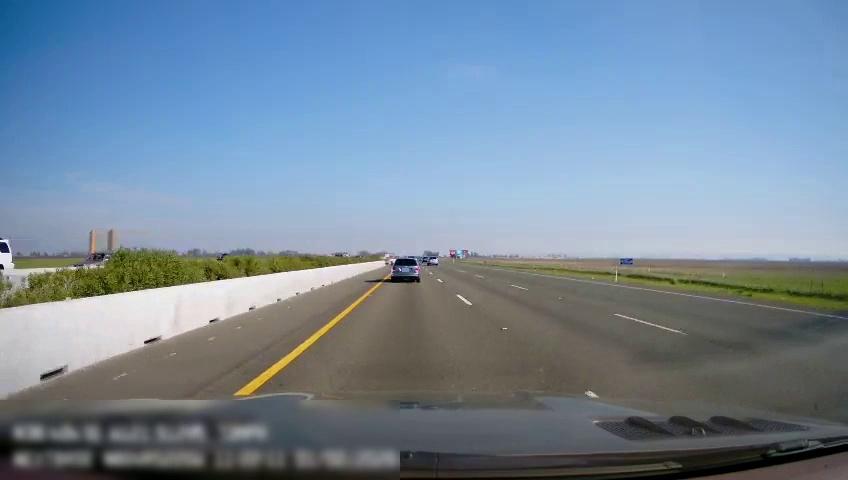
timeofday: Day
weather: Sunny
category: Drivable Space
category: Vehicles | Car
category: Vehicles | Car
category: Vehicles | Car
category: Vehicles | SUV
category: Vehicles | Car
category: Lanes | Current Lane
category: Lanes | Alternate Lane
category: Lanes | Current Lane
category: Lanes | Alternate Lane
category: Lanes | Alternate Lane